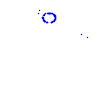
Particle: pion